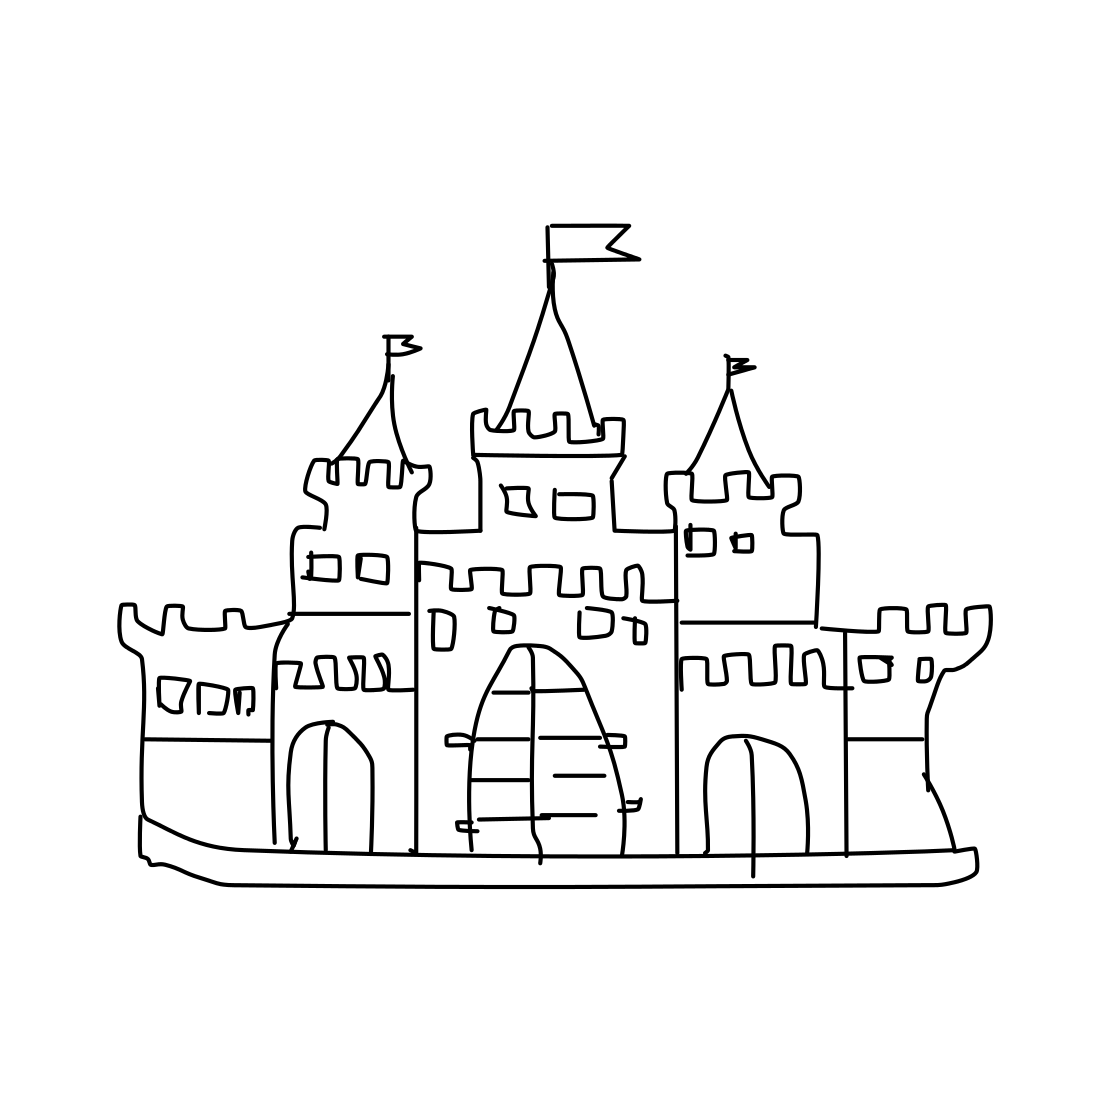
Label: castle